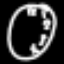
Label: clock